Chest X-ray:
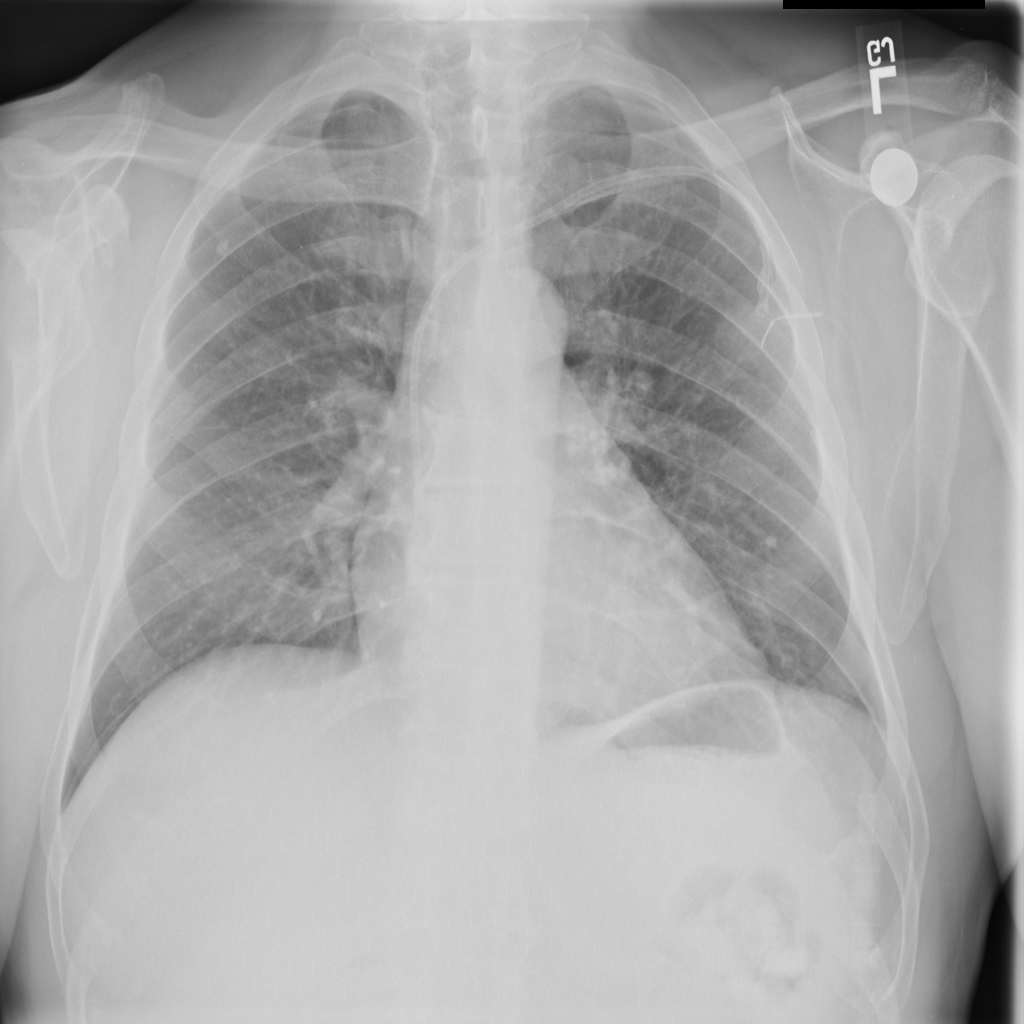
Findings: Calcification
No abnormal finding: no